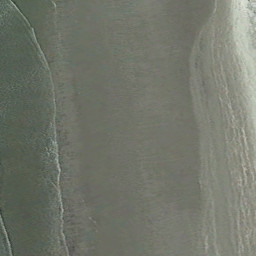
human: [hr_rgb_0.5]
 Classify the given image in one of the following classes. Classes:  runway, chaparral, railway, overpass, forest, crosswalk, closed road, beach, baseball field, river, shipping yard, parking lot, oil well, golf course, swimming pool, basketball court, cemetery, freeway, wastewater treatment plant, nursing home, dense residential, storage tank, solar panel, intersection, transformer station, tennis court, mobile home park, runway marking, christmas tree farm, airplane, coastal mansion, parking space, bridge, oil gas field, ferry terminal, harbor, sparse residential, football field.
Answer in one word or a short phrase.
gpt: beach